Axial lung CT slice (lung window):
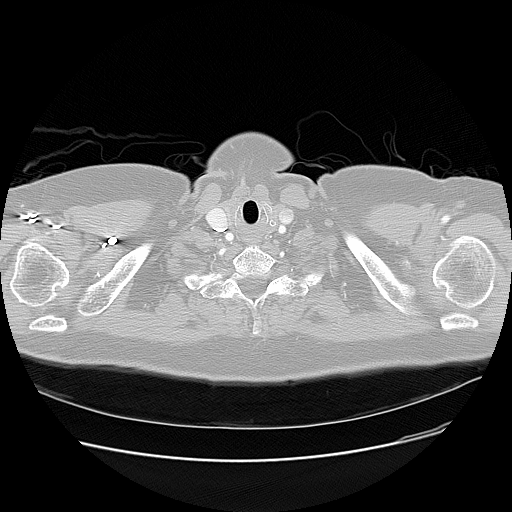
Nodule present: no